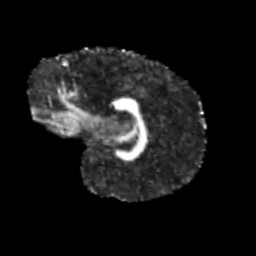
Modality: FA
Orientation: sagittal
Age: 9
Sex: female
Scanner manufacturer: siemens
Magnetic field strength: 3 T
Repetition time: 3.8 s
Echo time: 0.07 s